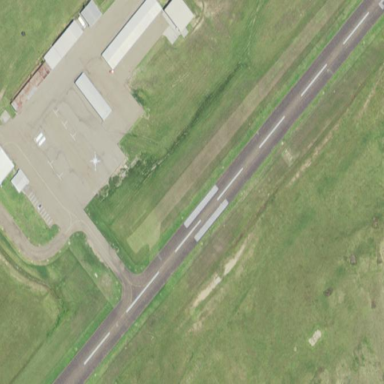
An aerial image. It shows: Paved apron at the airport.